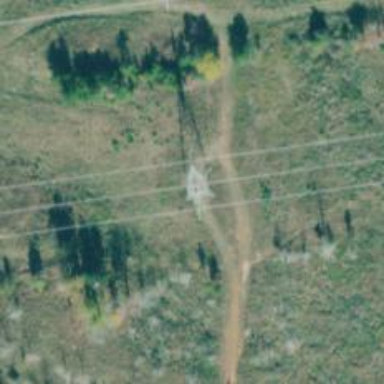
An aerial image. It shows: Lattice structure tower used for power transmission.